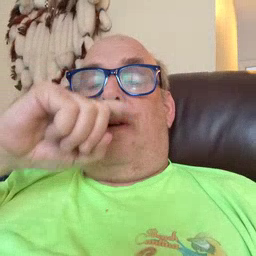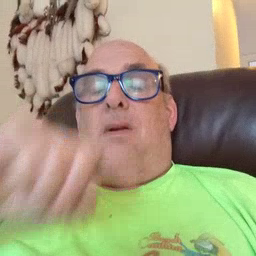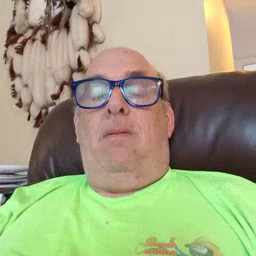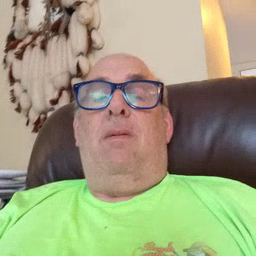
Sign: doll